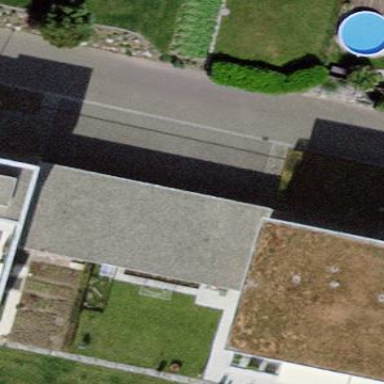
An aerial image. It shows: Garage with flat roof.